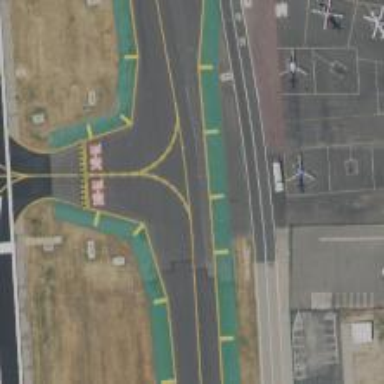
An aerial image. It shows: Image of taxiway at airport.